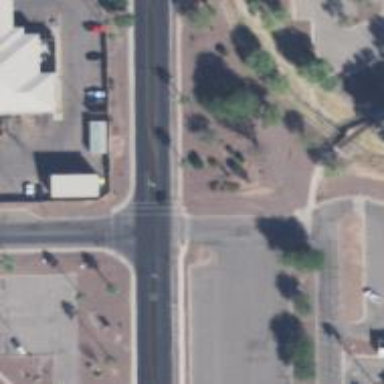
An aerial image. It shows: Marked crossing on the road.